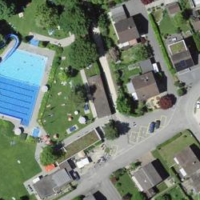
EUNIS habitat code: 54
Species observed at this site:
Plantago major